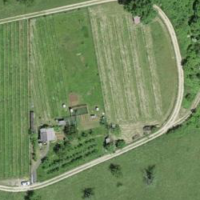
EUNIS habitat code: 25
Species observed at this site:
Arabidopsis thaliana
Prunus spinosa
Symphoricarpos albus